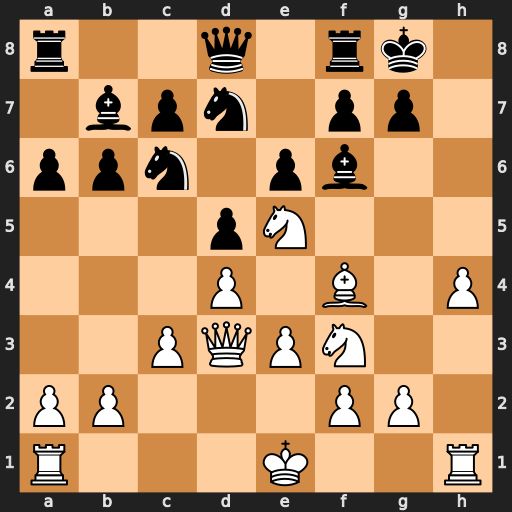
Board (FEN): r2q1rk1/1bpn1pp1/ppn1pb2/3pN3/3P1B1P/2PQPN2/PP3PP1/R3K2R
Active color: w
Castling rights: KQ
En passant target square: -
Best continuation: Ng5 Bxg5 hxg5